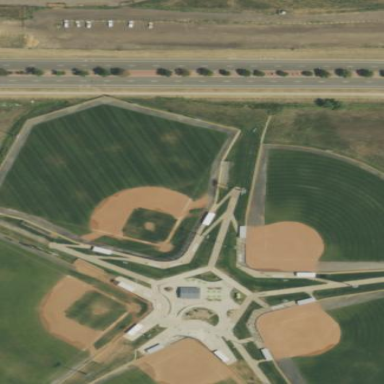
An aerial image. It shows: Baseball pitch for leisure and sports activities.